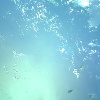
Label: water